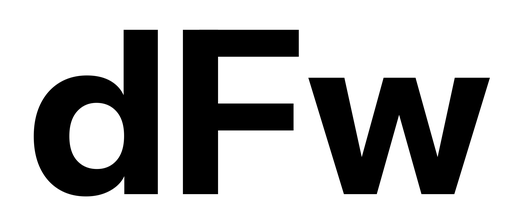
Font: InstrumentSans_Bold